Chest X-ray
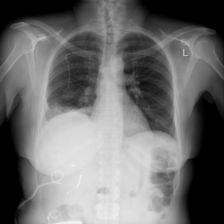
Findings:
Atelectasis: positive
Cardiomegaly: negative
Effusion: positive
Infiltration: negative
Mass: negative
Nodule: negative
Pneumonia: negative
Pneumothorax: negative
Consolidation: negative
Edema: negative
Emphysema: negative
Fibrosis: negative
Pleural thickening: negative
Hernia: negative